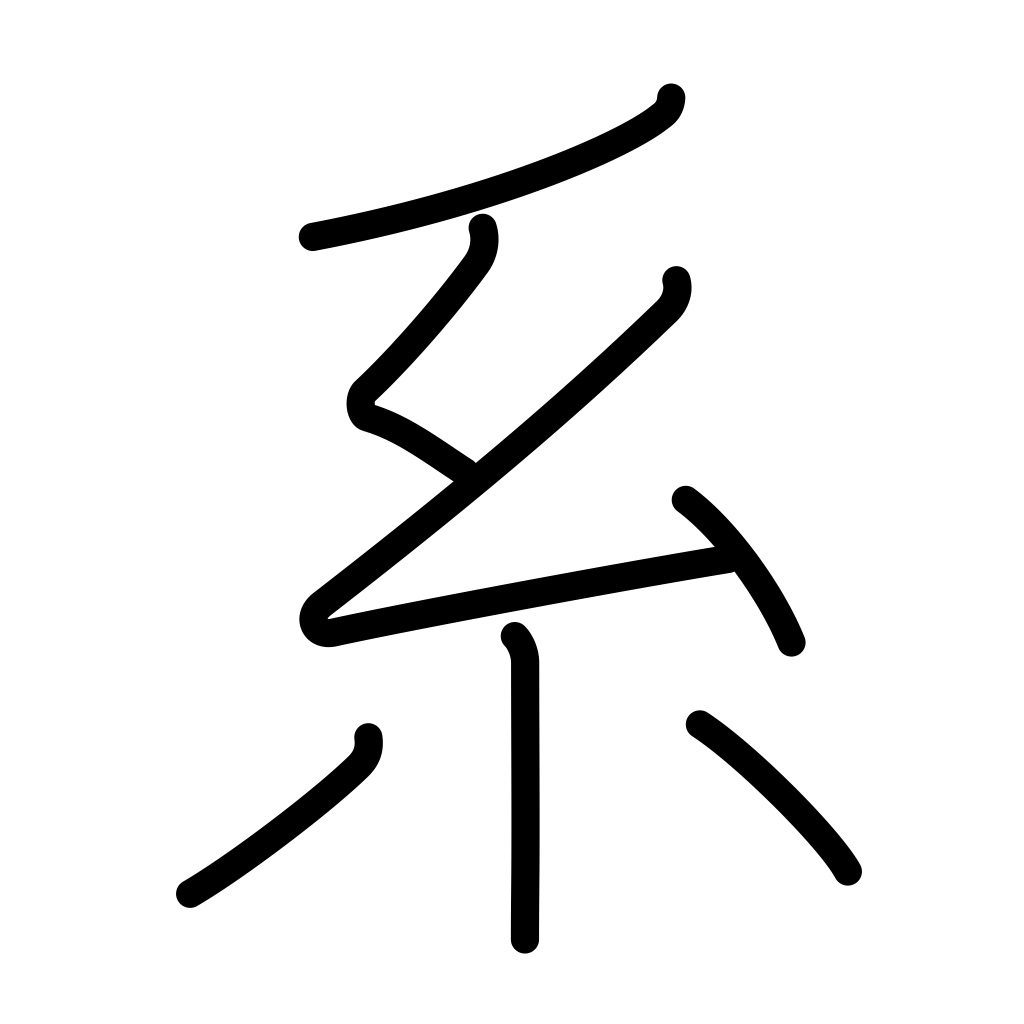
Meaning: lineage, system